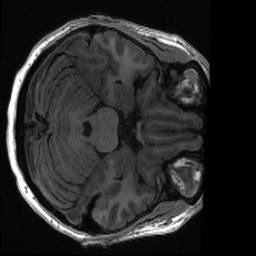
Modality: T1w
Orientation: axial
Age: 30
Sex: female